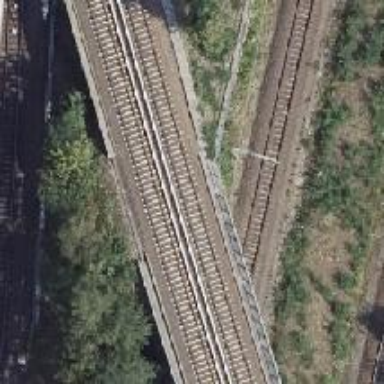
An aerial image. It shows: Bridge for electrified light rail.